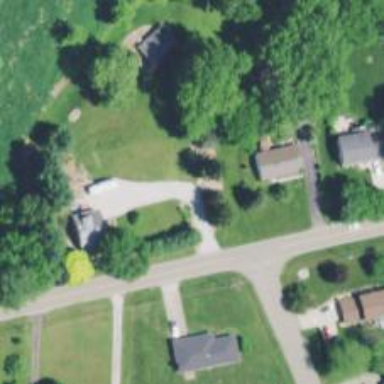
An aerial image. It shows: Driveway.